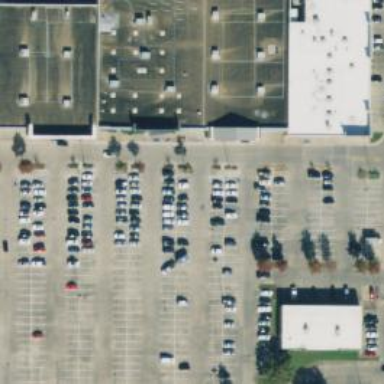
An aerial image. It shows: Parking space.